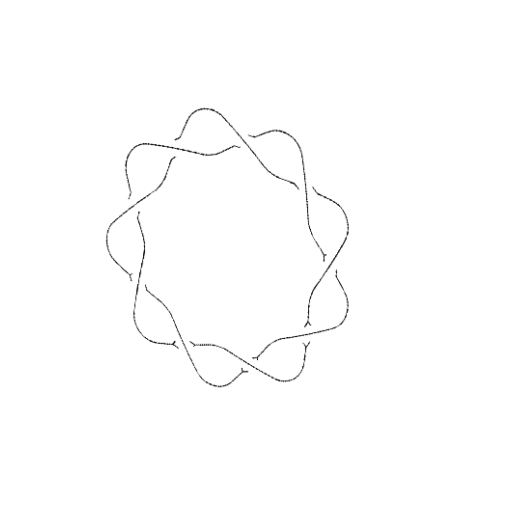
Crossing number: 9